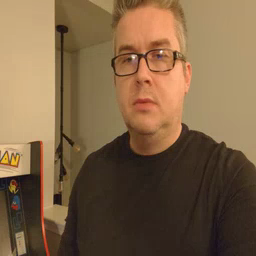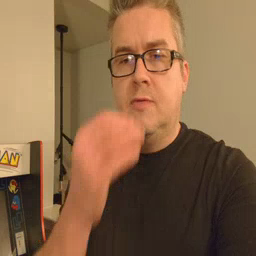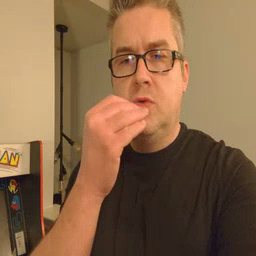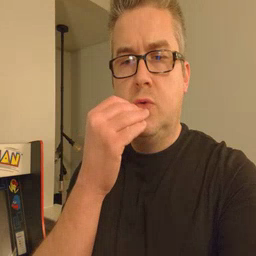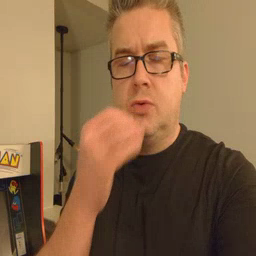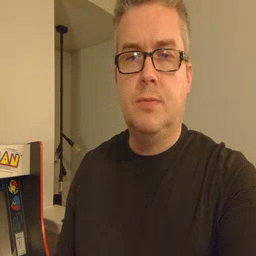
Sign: food